Question: I'm trying to create a Twitter Bootstrap based horizontal form using Symfony and the <URL> however my form is not rendering correctly

My code is as follows
'''
class MyController extends Controller {
/**
* @Route("/")
* @Method("GET")
* @Template
*/
public function someAction() {
$form = $this->createForm(new HorizontalFormType());
return array("horizontalForm" => $form->createView());
}
}
'''
This class is taken from the docs:
'''
class HorizontalFormType extends AbstractType {
public function buildForm(FormBuilderInterface $builder, array $options) {
$builder->add('email', 'text', array(
'label' => 'Email',
'attr' => array('placeholder' => 'Email')
));
$builder->add('password', 'password', array(
'label' => 'Password',
'attr' => array('placeholder' => 'Password')
));
$builder->add('checkbox', 'checkbox', array('label' => 'Remember me'));
}
public function getName() {
return 'horizontal_form';
}
}
'''
The template code is copied as well
'''
<form class="form-horizontal">
<legend>Legend</legend>
{{ form_widget(horizontalForm, {'form_type': 'horizontal'}) }}
<div class="control-group">
<div class="controls">
<button type="submit" class="btn">Sign in</button>
</div>
</div>
</form>
'''
The resulting HTML for the form is
'''
<form class="form-horizontal ng-pristine ng-valid">
<legend>Legend</legend>
<div id="horizontal_form">
<div>
<label class="required" for="horizontal_form_email">Email</label>
<input type="text" placeholder="Email" required="required" name="horizontal_form[email]" id="horizontal_form_email">
</div>
<div>
<label class="required" for="horizontal_form_password">Password</label>
<input type="password" placeholder="Password" required="required" name="horizontal_form[password]" id="horizontal_form_password">
</div>
<div>
<label class="required" for="horizontal_form_checkbox">Remember me</label><input type="checkbox" value="1" required="required" name="horizontal_form[checkbox]" id="horizontal_form_checkbox">
</div>
<input type="hidden" value="fea7c498a01aebd814baf4a9f57df4b6e3646195" name="horizontal_form[_token]" id="horizontal_form__token">
</div>
<div class="control-group">
<div class="controls">
<button class="btn" type="submit">Sign in</button>
</div>
</div>
</form>
'''
Note I'm also using AngularJS in my project (hence why the ng directives are added to the form's class list).
What have I missed?
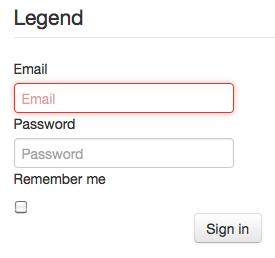
Answer: As described in <URL> in the "Form Theme" section, I had to manually configure Symfony to use the Braincrafted form template. It did not unfortunately automatically work.
'''
twig:
form:
resources:
- "BraincraftedBootstrapBundle:Form:form_div_layout.html.twig"
'''